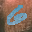
Label: 6